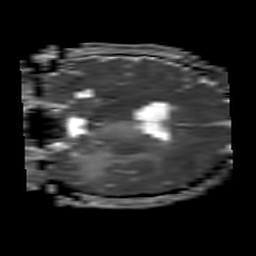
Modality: ADC
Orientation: coronal
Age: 22
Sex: male
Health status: ill
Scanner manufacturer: philips
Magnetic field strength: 3 T
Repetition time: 3.8 s
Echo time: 0.09 s